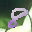
Label: 8